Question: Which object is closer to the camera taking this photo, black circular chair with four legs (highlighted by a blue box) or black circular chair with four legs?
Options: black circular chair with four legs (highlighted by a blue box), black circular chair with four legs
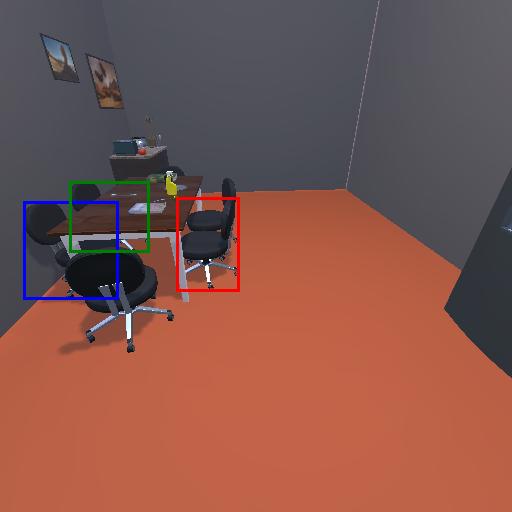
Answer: black circular chair with four legs (highlighted by a blue box)